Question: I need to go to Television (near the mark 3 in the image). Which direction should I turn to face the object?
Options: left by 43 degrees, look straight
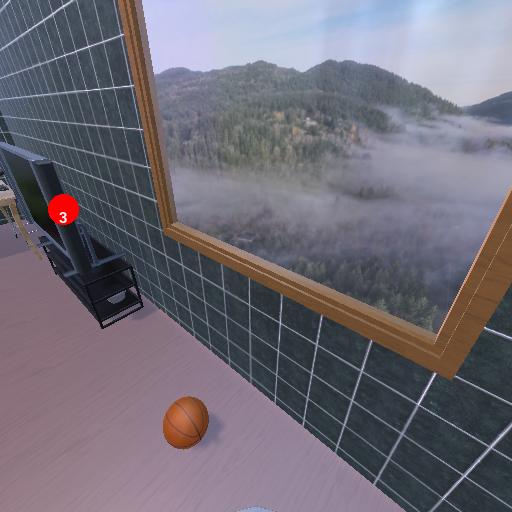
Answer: left by 43 degrees